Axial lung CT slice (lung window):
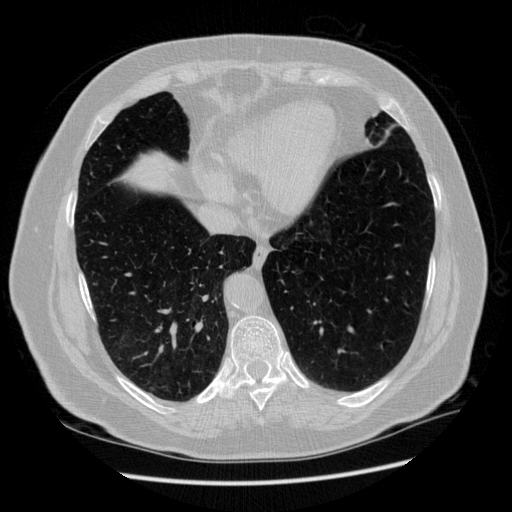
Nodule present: no